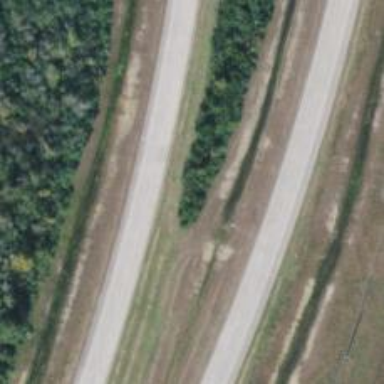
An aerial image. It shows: Trunk highway with expressway features.